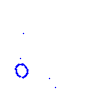
Particle: proton